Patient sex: F
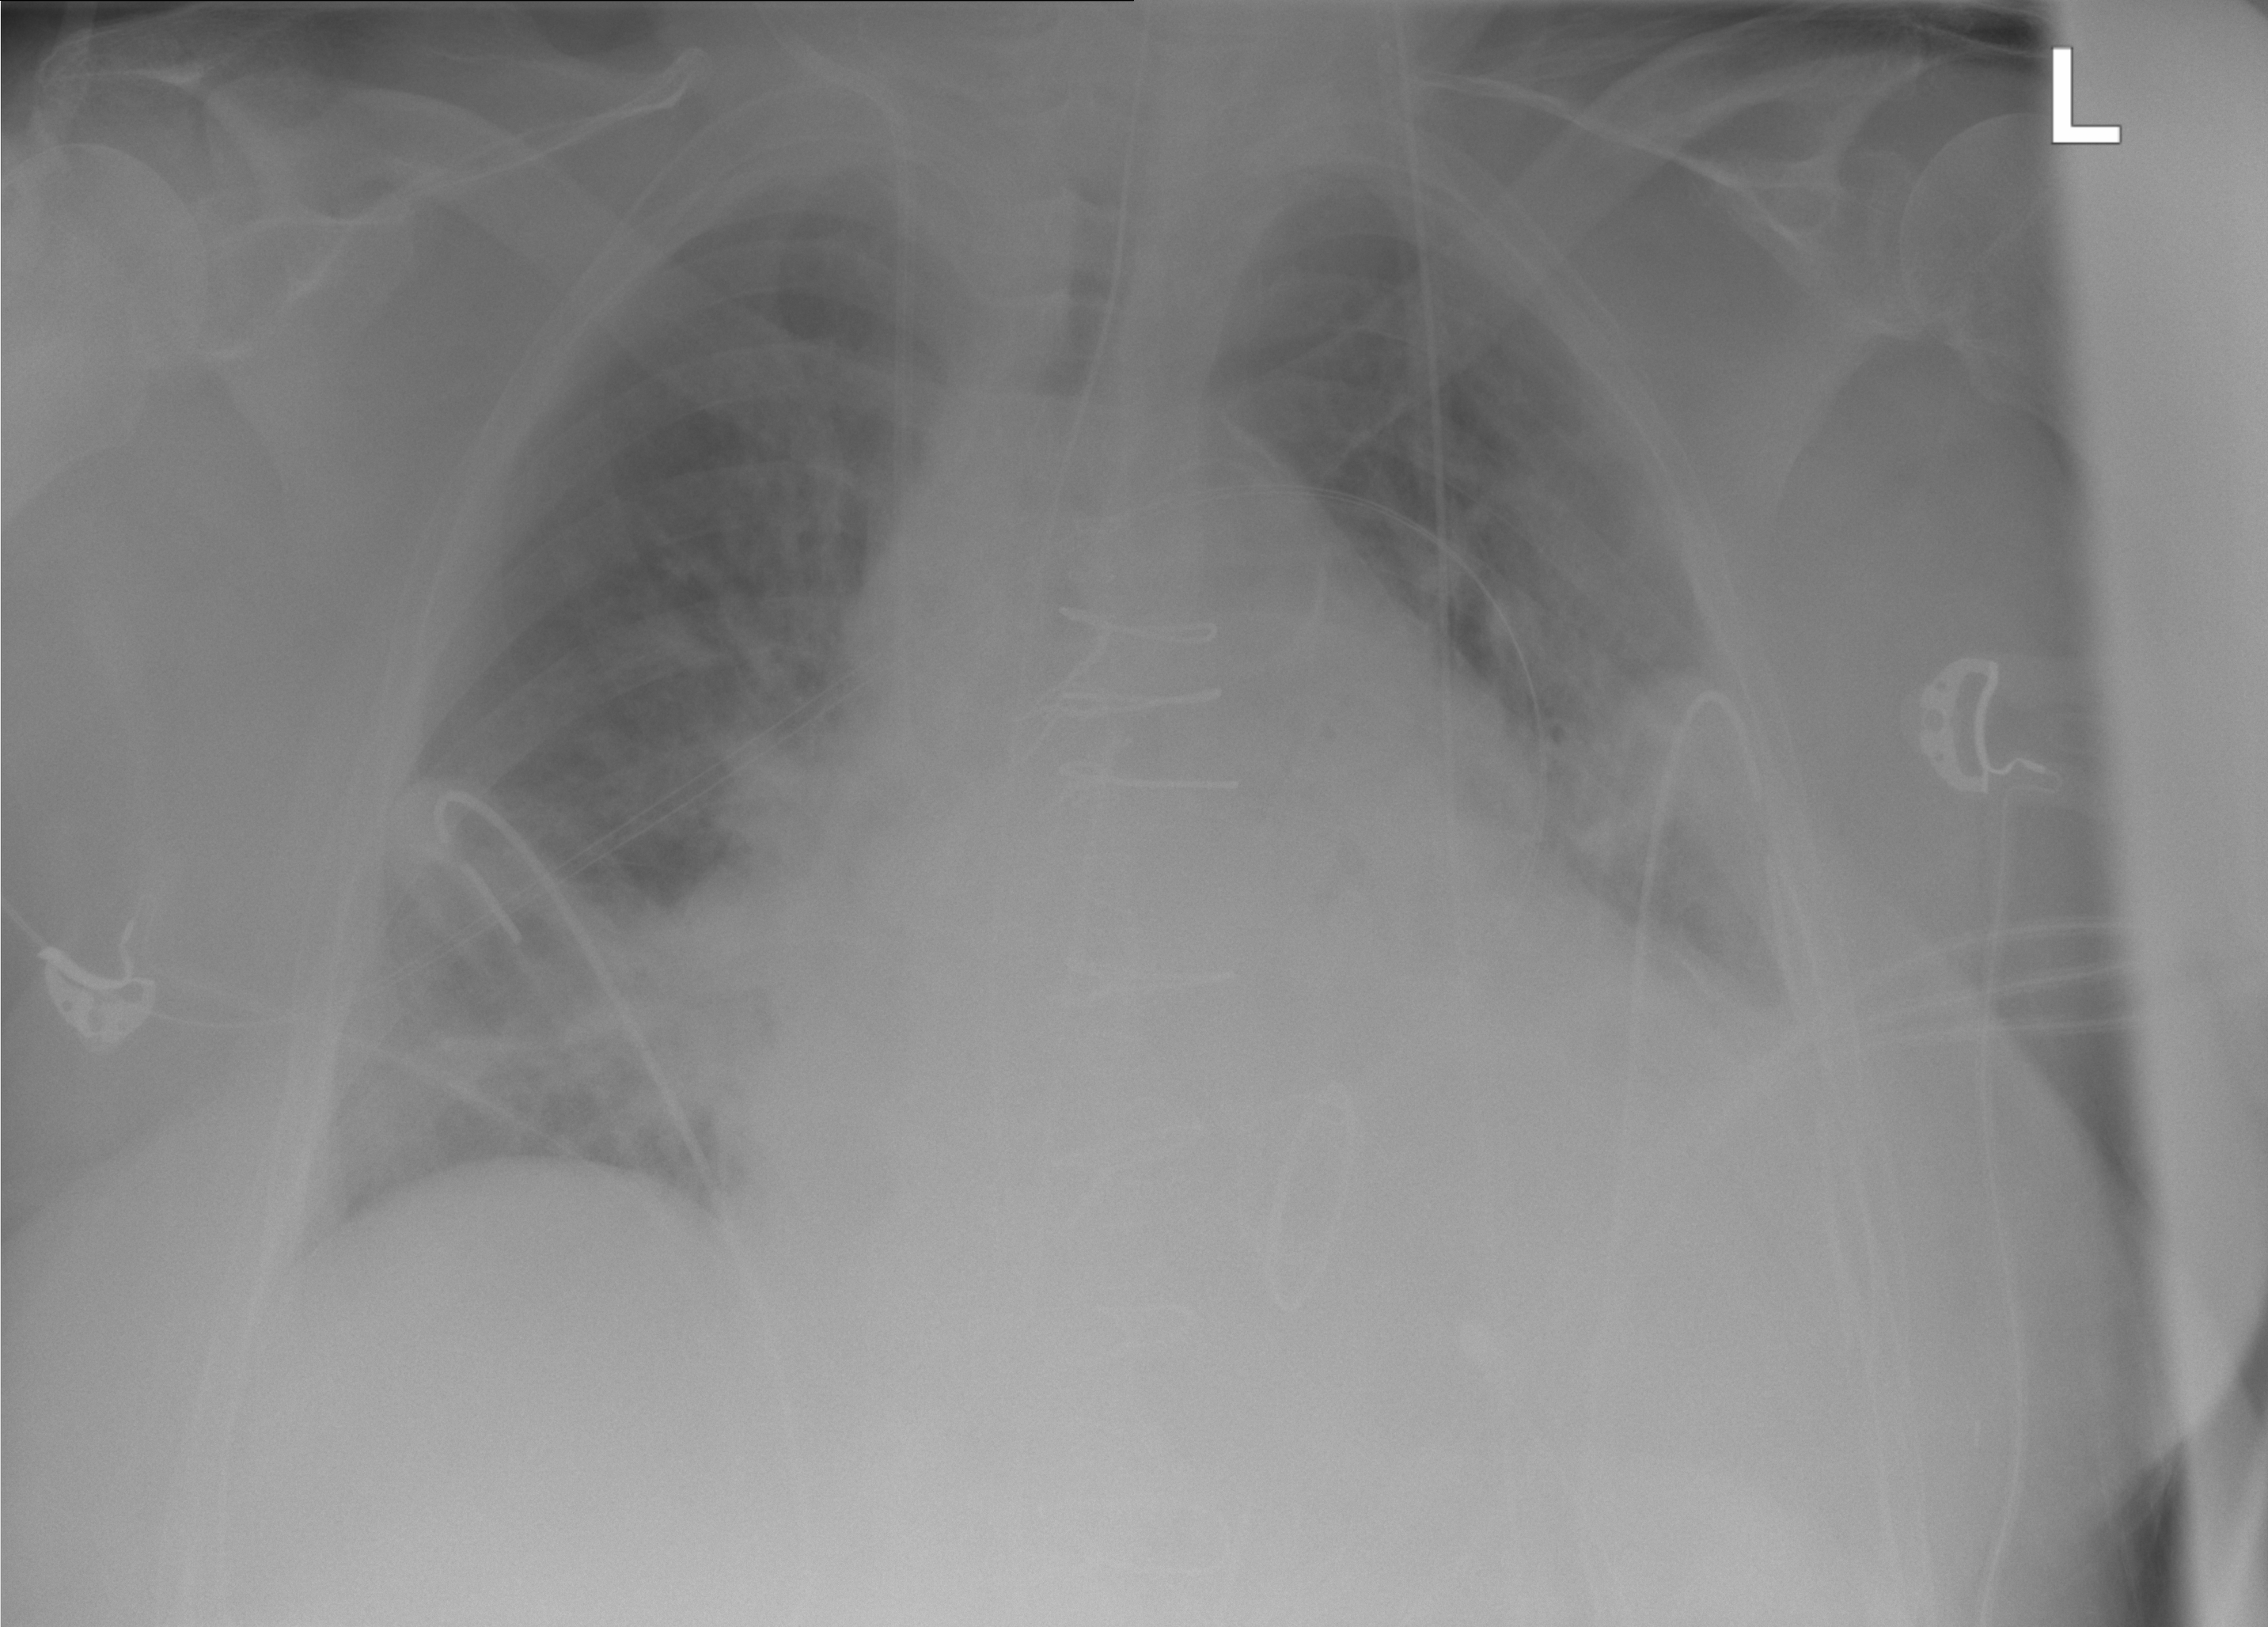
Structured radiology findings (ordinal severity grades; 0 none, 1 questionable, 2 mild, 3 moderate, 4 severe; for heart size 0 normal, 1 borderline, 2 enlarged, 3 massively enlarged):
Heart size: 2
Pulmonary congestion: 2
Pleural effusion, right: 0
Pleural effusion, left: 0
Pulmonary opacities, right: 0
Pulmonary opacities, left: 0
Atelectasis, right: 2
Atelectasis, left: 2